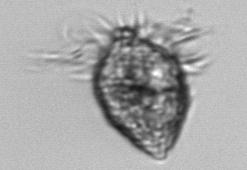
Label: Strombidium_morphotype1